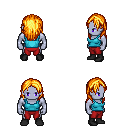
a pixel art fantasy rpg character, male body template, dark elf, purple skin, teal pirate shirt, red pants, light blonde long hairstyle, black shoes, four views (front, back, left, right), 2x2 character sprite sheet, small pixel art, hard edges, no anti-aliasing